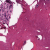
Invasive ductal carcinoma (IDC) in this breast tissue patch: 0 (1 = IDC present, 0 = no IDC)